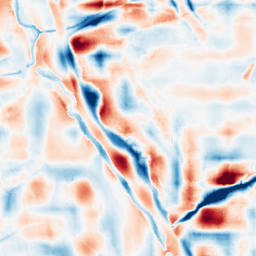
Category: wavelet
Decomposition family: wavelet_reverse_biorthogonal
Decomposition parameters: wavelet: rbio5.5
level: 5
Upsampling method: edge_directed
Upsampling parameters: scale: 4
Upsampling scale: 4